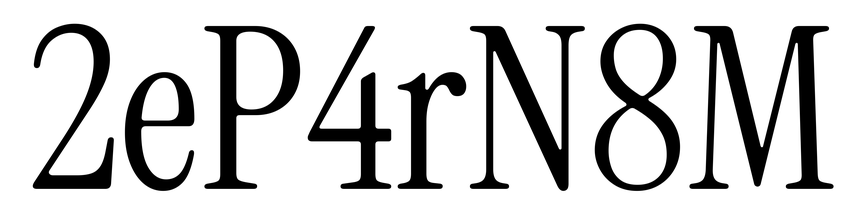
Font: InstrumentSerif-Regular